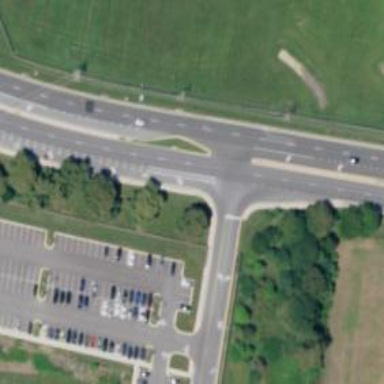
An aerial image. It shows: Pedestrian crossing with zebra markings on the footway.